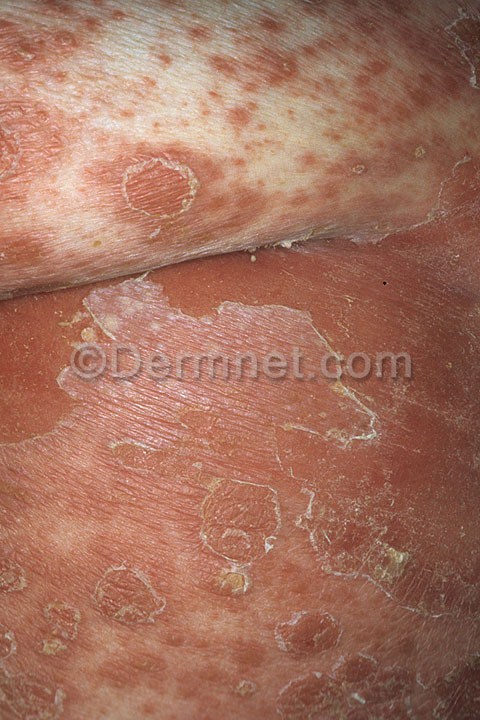
Disease: Psoriasis pictures Lichen Planus and related diseases